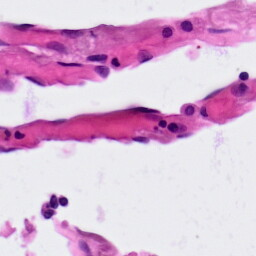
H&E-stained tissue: Lung